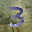
Label: 3